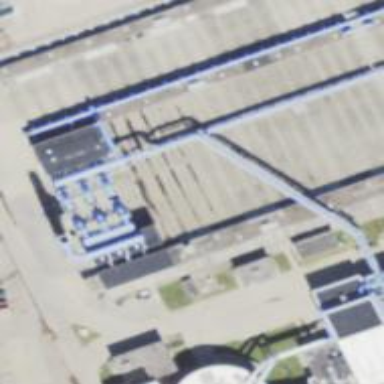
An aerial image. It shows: Commercial building.